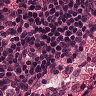
Metastatic tissue present: no